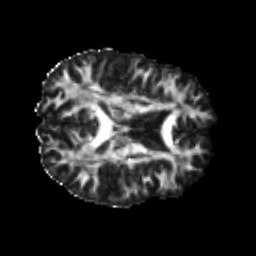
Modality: FA
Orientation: axial
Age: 24
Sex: male
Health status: healthy
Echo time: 0.074 s